Question: Years ago I read about a visual studio shortcut which, if you had a selection, would move the caret/cursor to the start or the end of the selection.
I've tried searching for it, but can't for the life of me find it again.
In the image below, the text is selected and the caret is at the end, (highlighted pink). This shortcut would move the caret to the start of the selection (highlighted yellow).

Does anyone know what this shortcut is?
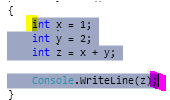
Answer: I'm pretty sure that this the command called 'Edit.SwapAnchor'. <URL> says that this command:
> Swaps the anchor and end points of the current selection.
The keyboard shortcut probably depends on your IDE configuration (i.e., which language you indicated that you primarily develop in on first launch), but in mine it is mapped to +, +. That's the default for C++ developers, matching the default shortcuts for VC++ 6.
Indeed, this is the one you're looking for. According to <URL>, the keyboard shortcut is +, +.
And <URL>
I'd open up Tools -> Options -> Environment -> Keyboard, type in "swapanchor" in the search box, and see what it's mapped to in your environment. If you use it frequently, change it to something memorable.